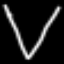
Label: diamond